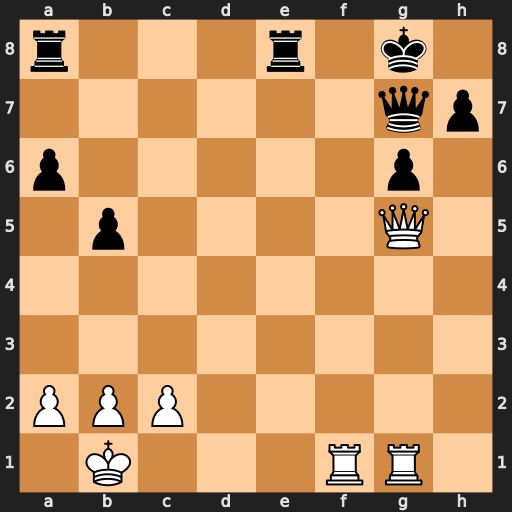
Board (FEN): r3r1k1/6qp/p5p1/1p4Q1/8/8/PPP5/1K3RR1
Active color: w
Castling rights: -
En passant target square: -
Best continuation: Qd5+ Kh8 Rf7